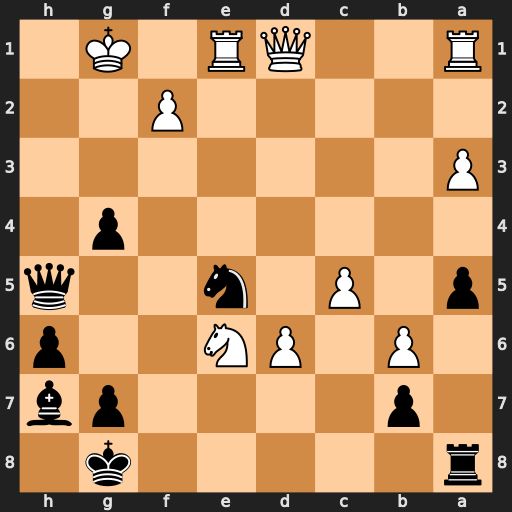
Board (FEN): r5k1/1p4pb/1P1PN2p/p1P1n2q/6p1/P7/5P2/R2QR1K1
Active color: b
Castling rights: -
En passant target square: -
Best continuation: Nf3+ Kf1 Nh2+